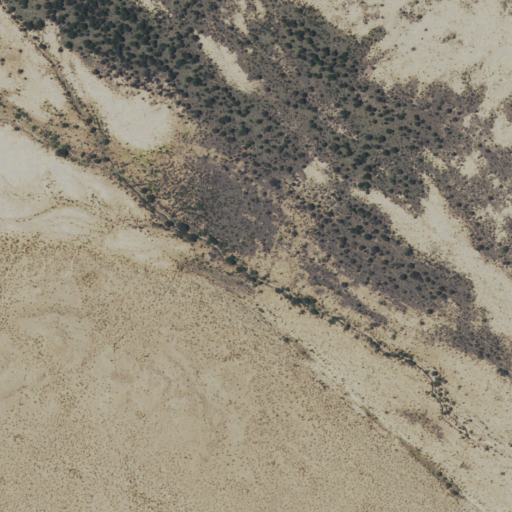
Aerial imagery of valley in New Mexico named Wind Mountain Draw containing grassland and shrub